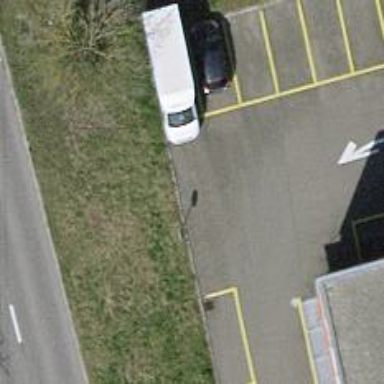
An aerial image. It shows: Parking area designated as service road.